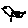
Label: bird